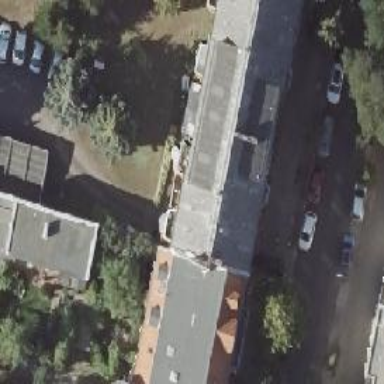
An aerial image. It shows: Residential building with unique double saltbox roof shape.